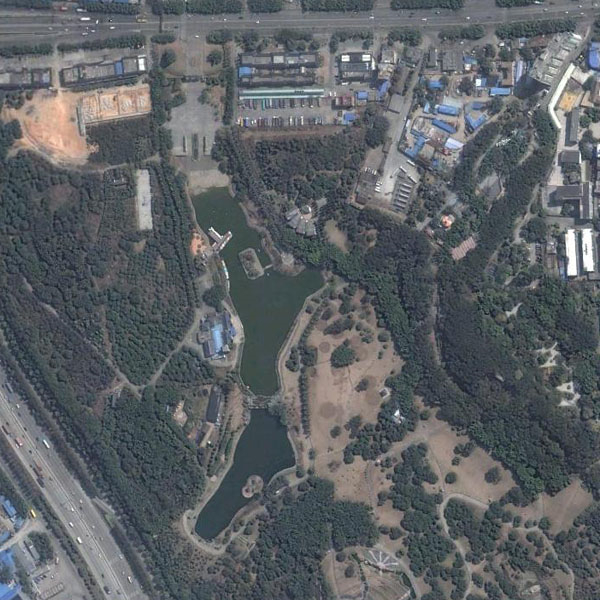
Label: Park